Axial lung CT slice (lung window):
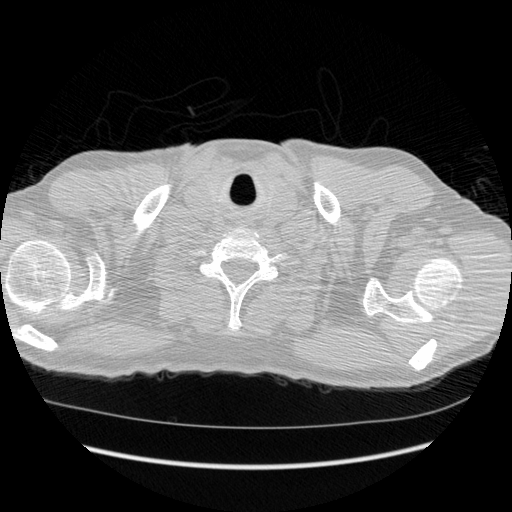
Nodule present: no